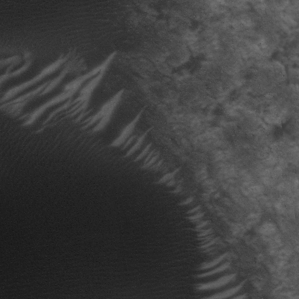
Label: non_frost